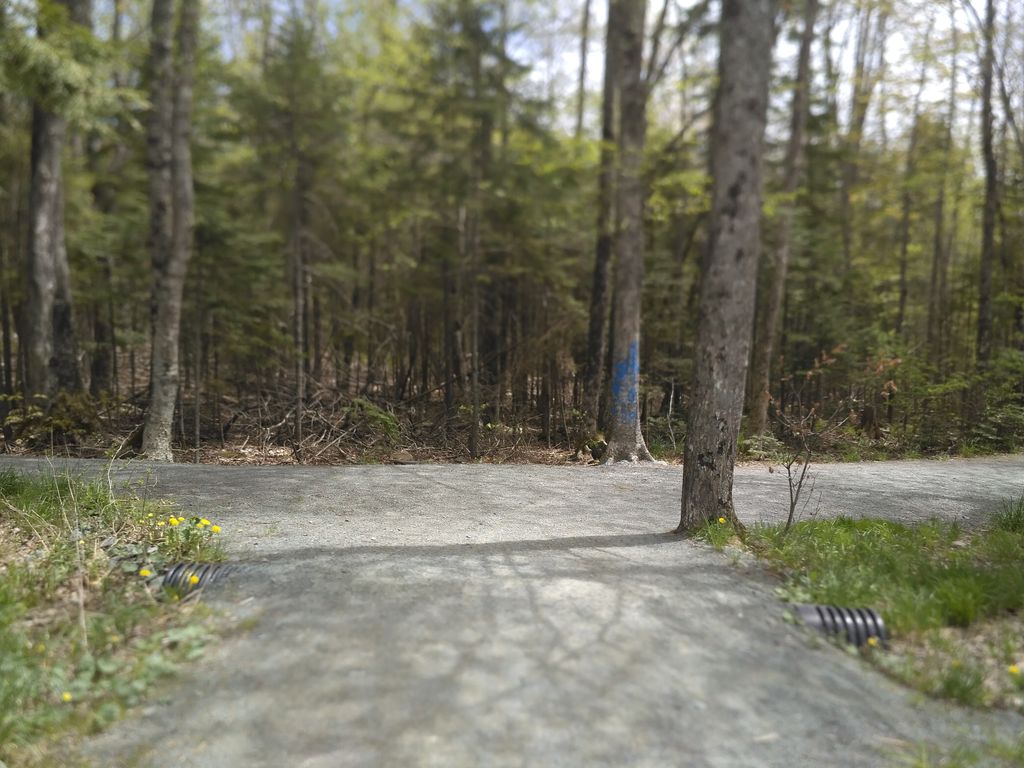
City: halifax